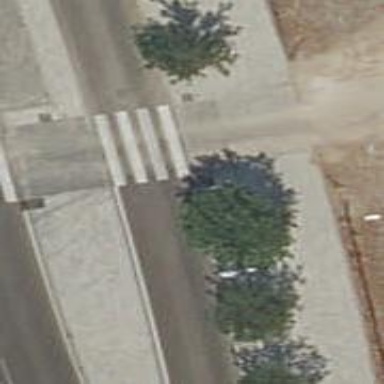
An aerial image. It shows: Uncontrolled road crossing.